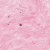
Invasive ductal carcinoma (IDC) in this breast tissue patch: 0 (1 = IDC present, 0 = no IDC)